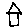
Label: house